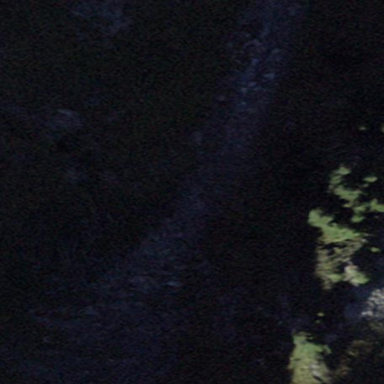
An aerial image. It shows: Natural scree.